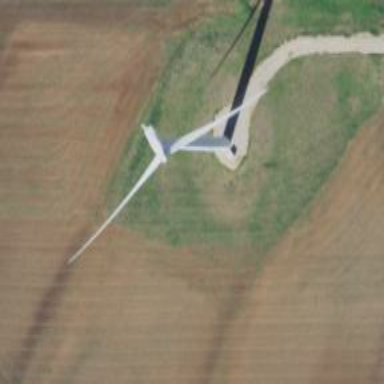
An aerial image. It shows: Wind generator powered by horizontal-axis wind turbine.